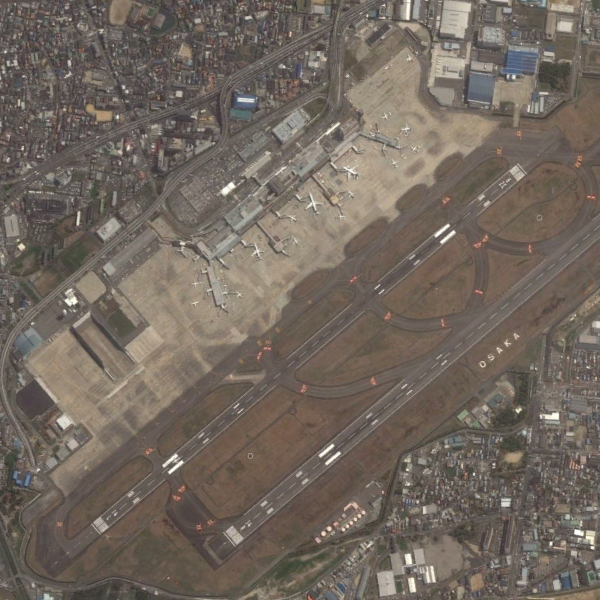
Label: Airport